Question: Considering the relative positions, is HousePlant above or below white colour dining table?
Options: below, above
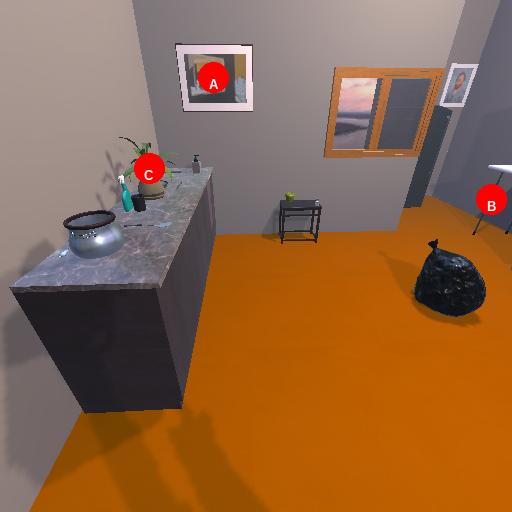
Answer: below